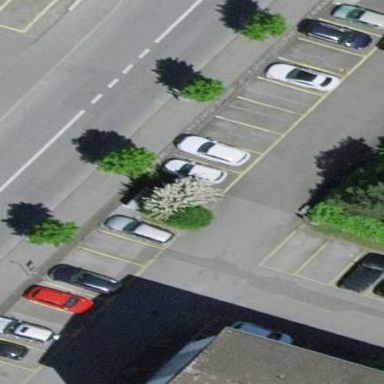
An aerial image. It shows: Asphalt street-side parking area.